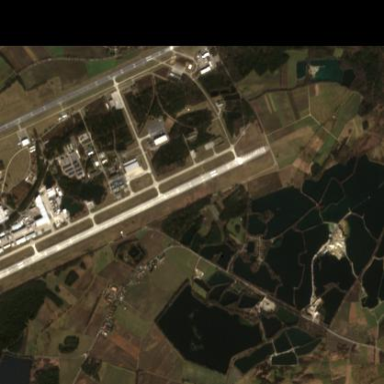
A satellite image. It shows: Asphalt runway at the airport area.